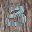
Label: 3